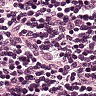
Metastatic tissue present: no